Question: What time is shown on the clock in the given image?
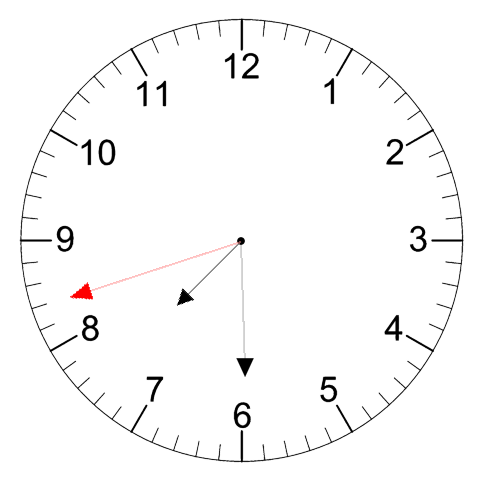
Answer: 07:29:42